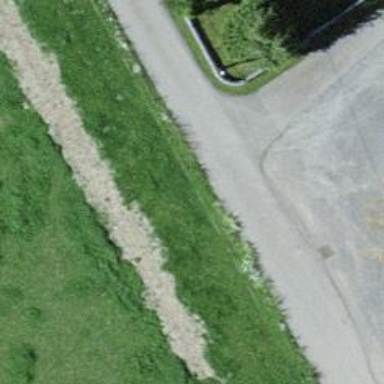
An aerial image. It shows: Unpaved service road suitable for agricultural vehicles.